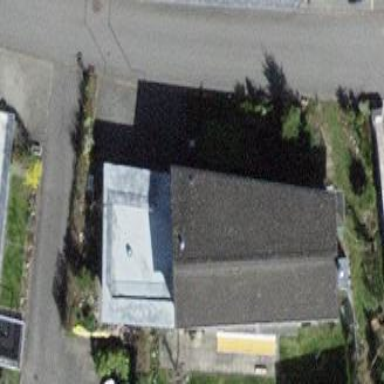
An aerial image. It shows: Building with tile roof.